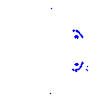
Particle: proton